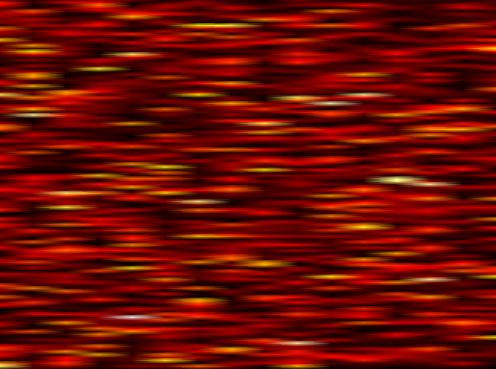
Label: UFMC